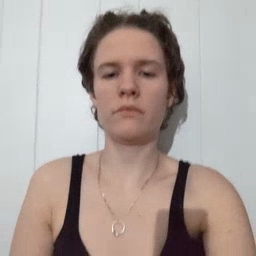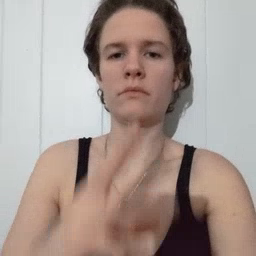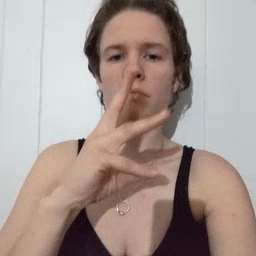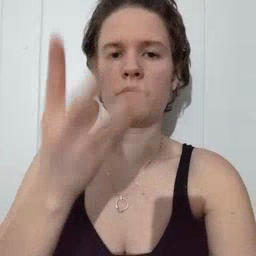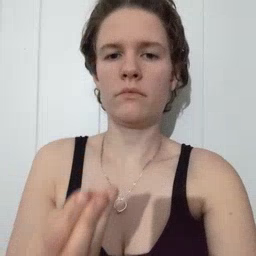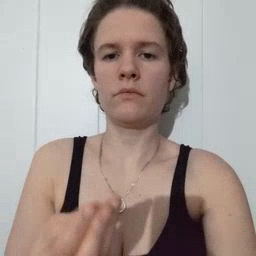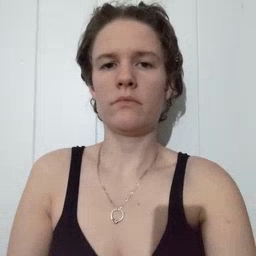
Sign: wet